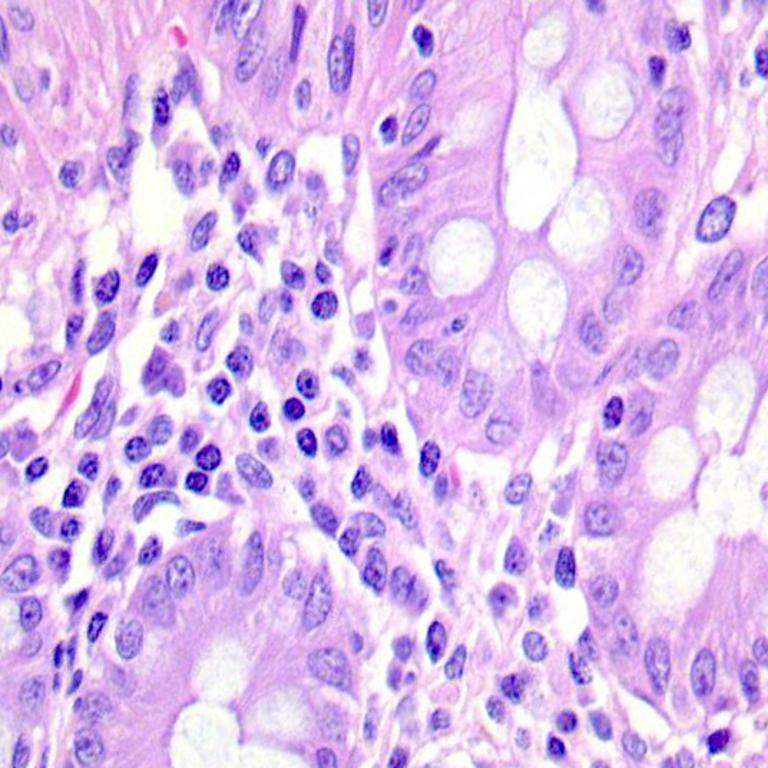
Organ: colon
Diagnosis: benign